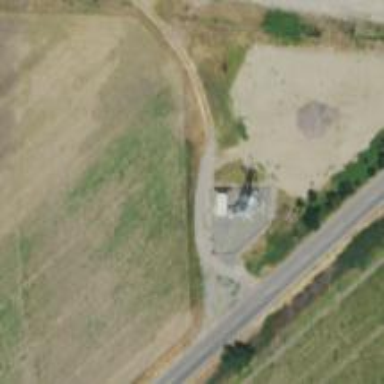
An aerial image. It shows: Communication mast tower.